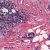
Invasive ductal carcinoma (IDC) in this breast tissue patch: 1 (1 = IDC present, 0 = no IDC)